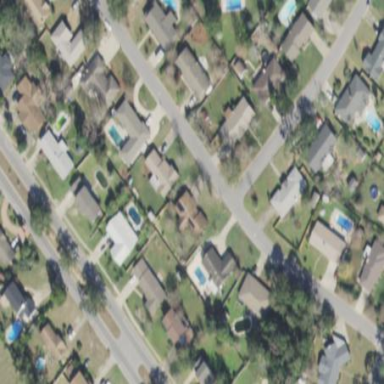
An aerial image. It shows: Residential area composed of single-family homes.